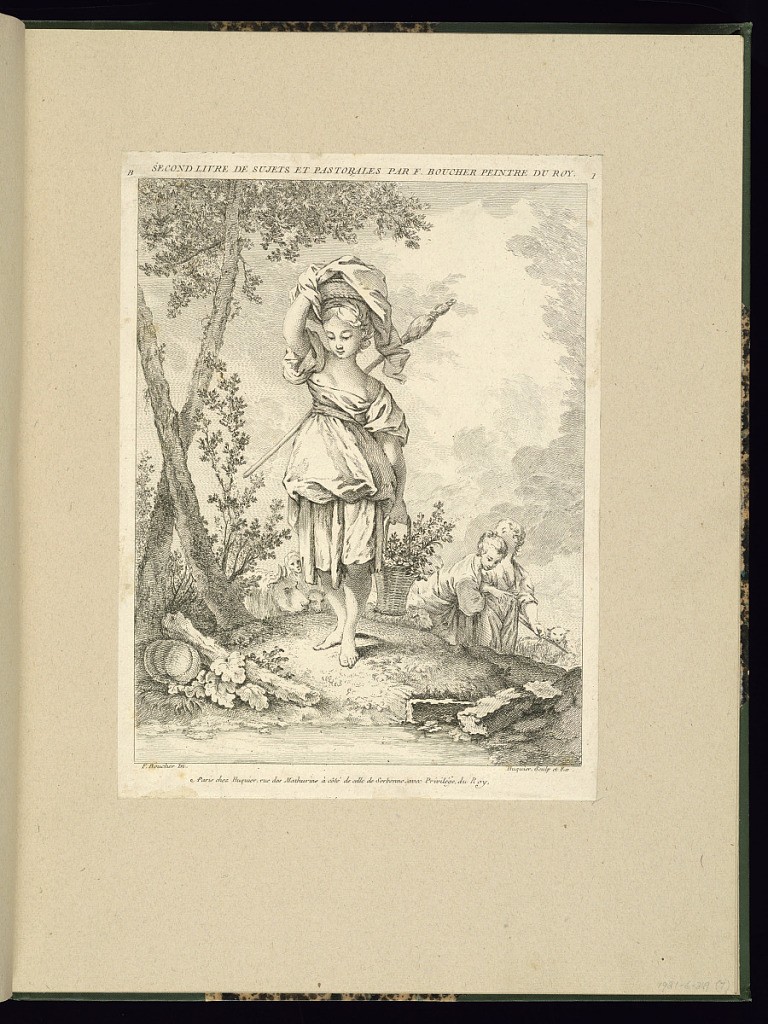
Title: Title Page
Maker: François Boucher, French, 1703–1770
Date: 1751
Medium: Etching on laid paper
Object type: Print
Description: A pastoral scene with a woman standing in the foreground with a basket of linen on her head, and a basket of flowers in her left hand. She is barefoot and her neckline exposes her right breast. In the background other women stand among cows and sheep. There is a tree to the left and clouds in the background, with a stream or pond in the foreground. The title of the series is lettered above. The plate is numbered and signed.